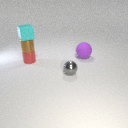
small cyan rubber cube above small red metal cylinder